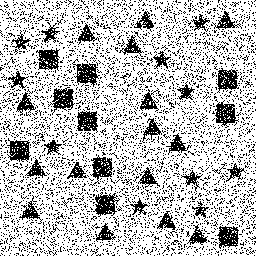
Squares: 10
Triangles: 15
Stars: 11
Total shapes: 36